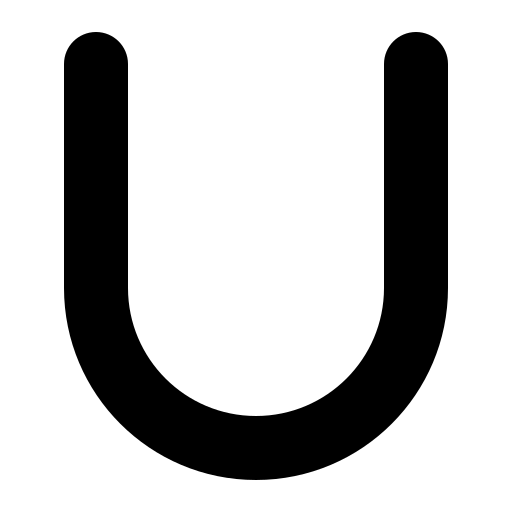
Tags: icon, FontAwesome, fa-icon, solid, u